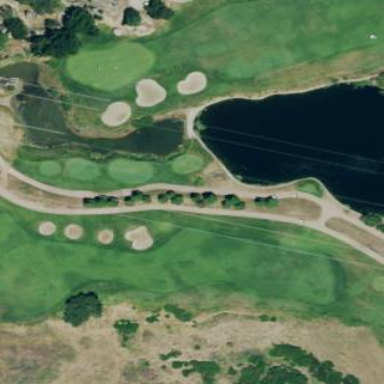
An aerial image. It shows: Picturesque scene of golf course with lateral water hazard.